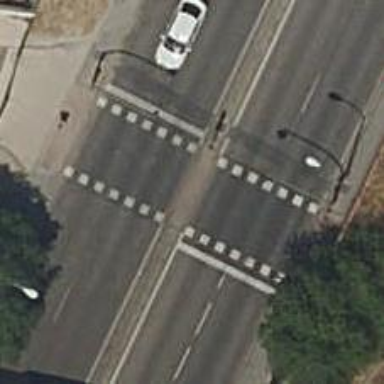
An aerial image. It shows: Uncontrolled footway crossing with markings.